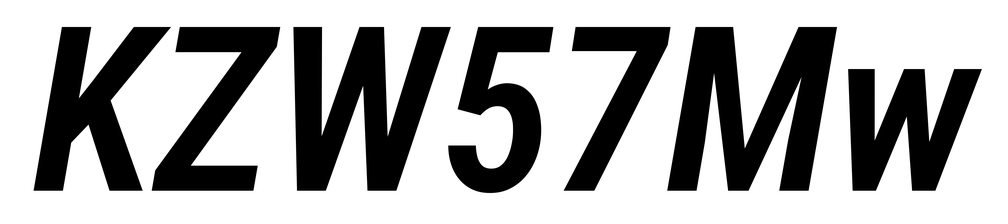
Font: Roboto-Italic_Condensed_SemiBold_Italic